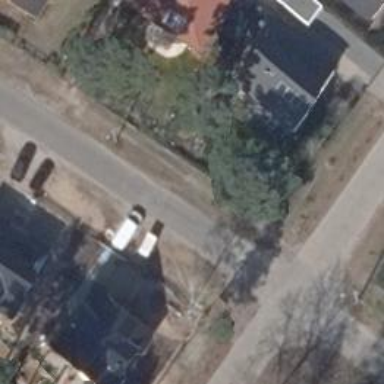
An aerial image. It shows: Asphalt road in residential area.